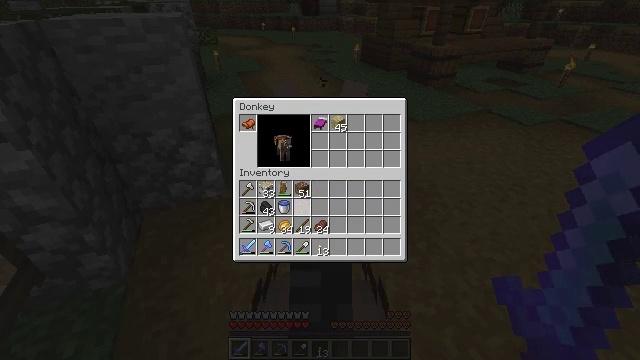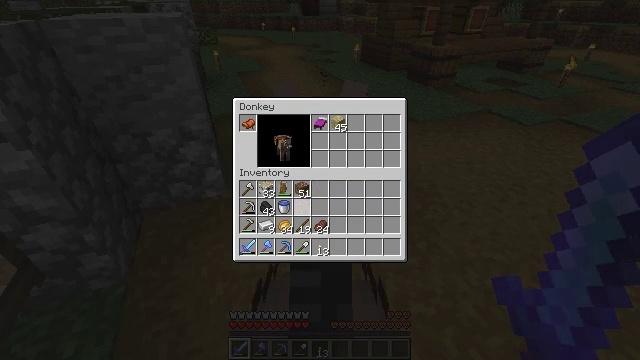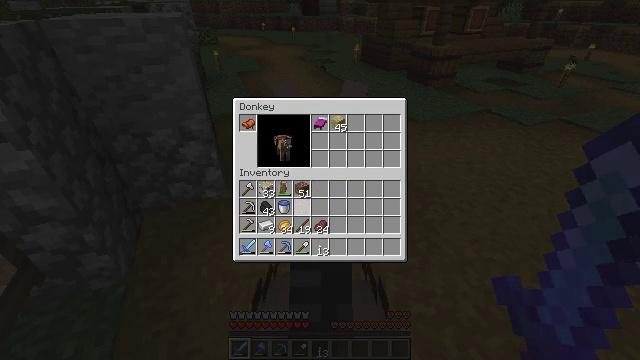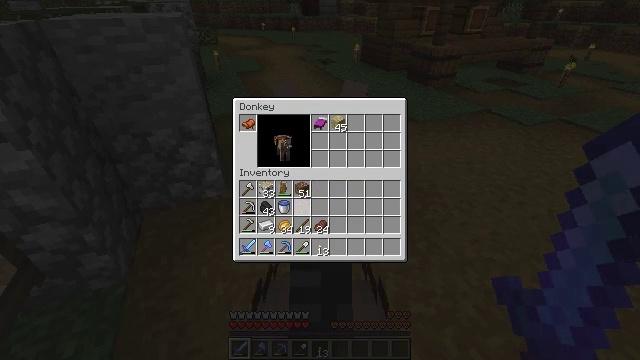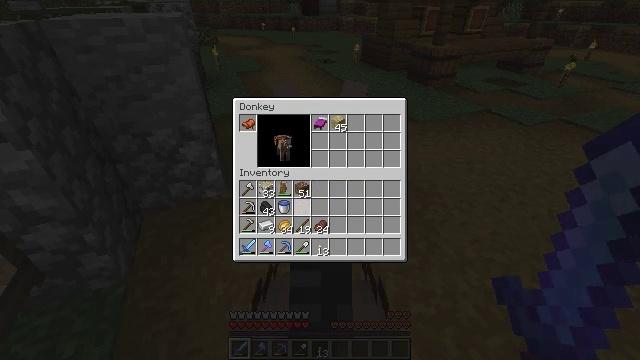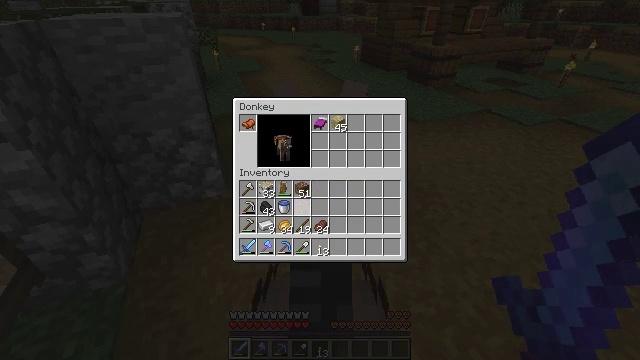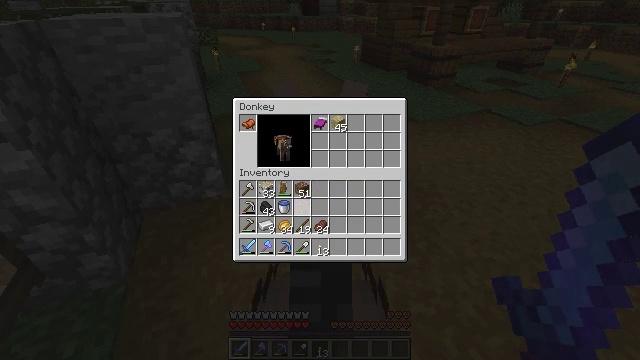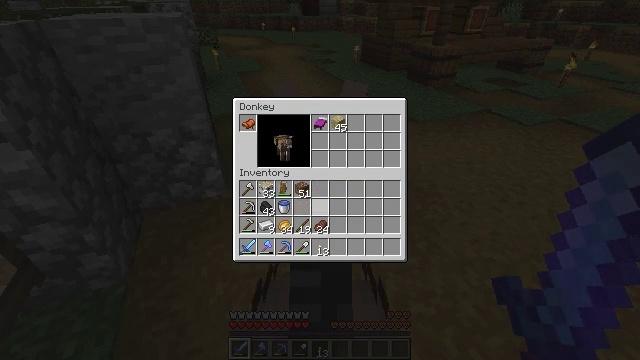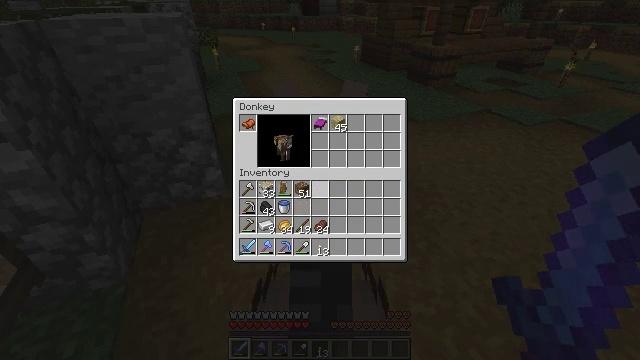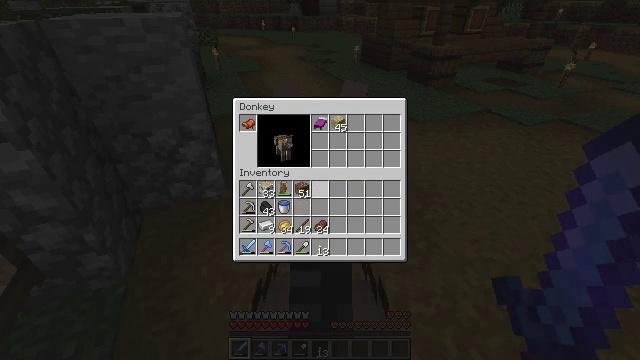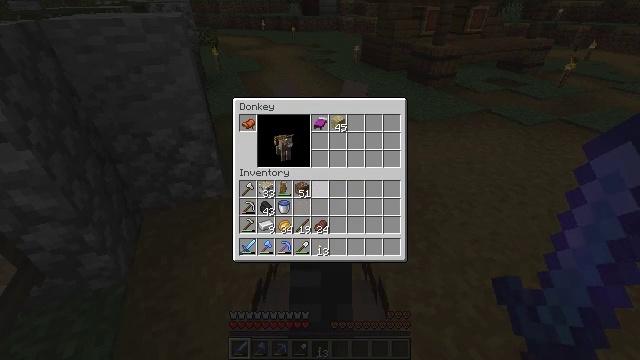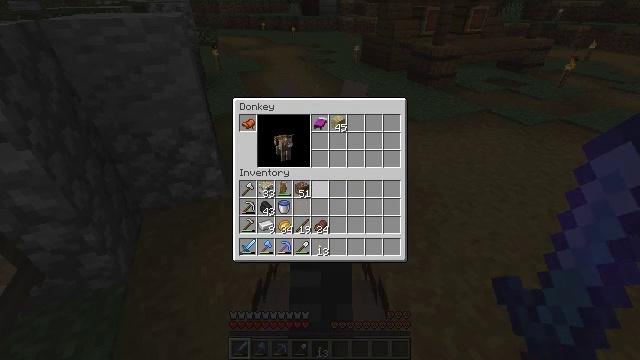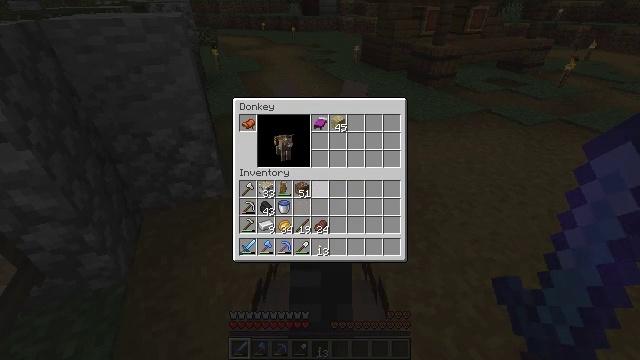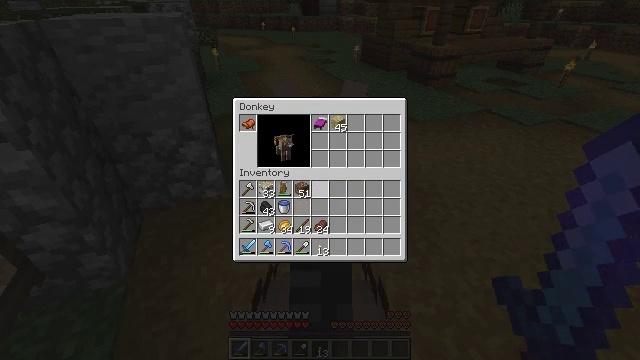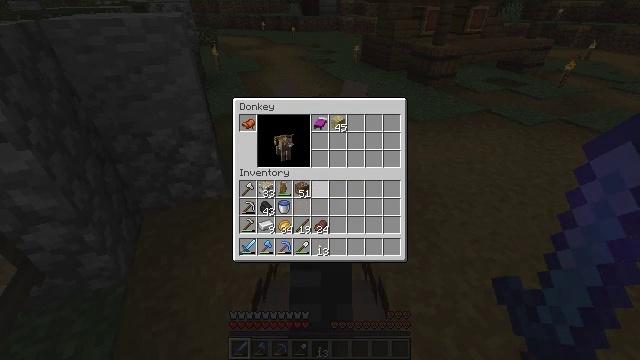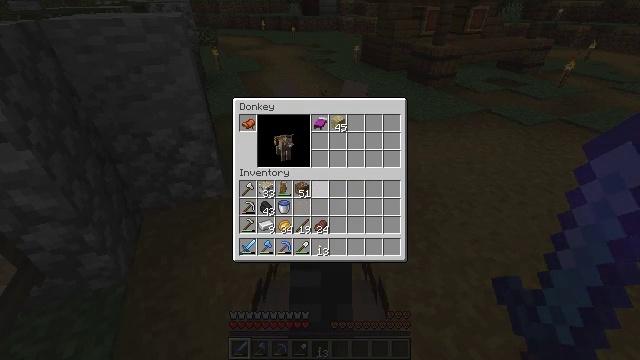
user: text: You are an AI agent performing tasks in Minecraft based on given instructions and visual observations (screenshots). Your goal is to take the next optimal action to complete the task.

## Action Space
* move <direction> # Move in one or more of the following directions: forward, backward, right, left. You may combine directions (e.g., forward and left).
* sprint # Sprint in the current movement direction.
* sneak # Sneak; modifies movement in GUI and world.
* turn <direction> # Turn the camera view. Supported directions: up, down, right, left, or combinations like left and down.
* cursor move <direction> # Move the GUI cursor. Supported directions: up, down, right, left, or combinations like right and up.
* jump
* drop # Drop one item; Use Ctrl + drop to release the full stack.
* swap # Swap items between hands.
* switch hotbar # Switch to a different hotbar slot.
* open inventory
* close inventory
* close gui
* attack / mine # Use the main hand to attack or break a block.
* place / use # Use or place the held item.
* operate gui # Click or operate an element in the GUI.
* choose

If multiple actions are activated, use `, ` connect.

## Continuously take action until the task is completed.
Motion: motion action
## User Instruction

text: Craft a lead using the crafting table and the right materials.
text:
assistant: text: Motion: sneak, operate gui
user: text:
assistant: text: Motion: sneak, operate gui
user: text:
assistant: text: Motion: sneak
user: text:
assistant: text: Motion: sneak
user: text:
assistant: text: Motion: sneak
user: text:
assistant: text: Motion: sneak
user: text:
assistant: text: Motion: sneak
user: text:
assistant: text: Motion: sneak, cursor move up
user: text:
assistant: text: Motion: sneak
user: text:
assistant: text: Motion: no_op
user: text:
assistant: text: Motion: no_op
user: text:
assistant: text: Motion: no_op
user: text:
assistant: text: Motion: no_op
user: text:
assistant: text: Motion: no_op
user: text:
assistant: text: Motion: no_op
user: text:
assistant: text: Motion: cursor move down
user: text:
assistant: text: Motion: no_op
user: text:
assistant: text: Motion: no_op
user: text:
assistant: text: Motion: no_op
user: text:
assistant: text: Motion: no_op
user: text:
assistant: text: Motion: no_op
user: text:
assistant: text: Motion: cursor move left and down
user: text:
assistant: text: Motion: cursor move left
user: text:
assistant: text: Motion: cursor move down
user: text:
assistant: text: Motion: no_op
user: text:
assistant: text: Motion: no_op
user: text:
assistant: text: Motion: no_op
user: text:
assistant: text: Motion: no_op
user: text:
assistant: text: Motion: no_op
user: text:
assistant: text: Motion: no_op